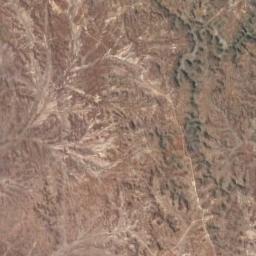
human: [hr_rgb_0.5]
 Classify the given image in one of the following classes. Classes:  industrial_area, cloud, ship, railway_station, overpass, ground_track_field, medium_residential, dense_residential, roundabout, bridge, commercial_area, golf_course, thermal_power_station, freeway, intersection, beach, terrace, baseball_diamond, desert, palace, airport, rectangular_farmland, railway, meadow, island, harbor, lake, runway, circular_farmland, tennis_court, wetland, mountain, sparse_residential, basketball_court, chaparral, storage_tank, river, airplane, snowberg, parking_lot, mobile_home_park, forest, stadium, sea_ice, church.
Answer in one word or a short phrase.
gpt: mountain